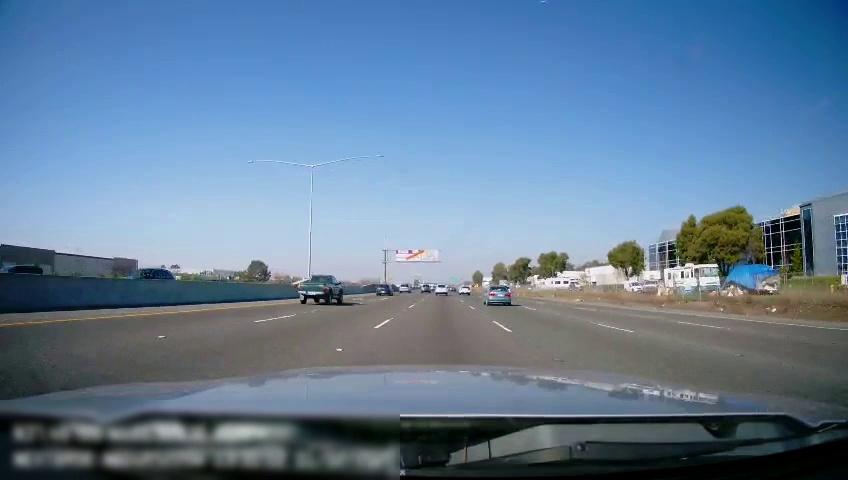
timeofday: Day
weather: Sunny
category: Drivable Space
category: Vehicles | SUV
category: Vehicles | SUV
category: Vehicles | Bus
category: Vehicles | Truck
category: Vehicles | Van
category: Vehicles | Bus
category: Vehicles | Truck
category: Vehicles | SUV
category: Vehicles | Car
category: Vehicles | SUV
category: Vehicles | SUV
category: Vehicles | Car
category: Vehicles | Truck
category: Vehicles | SUV
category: Vehicles | Car
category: Lanes | Current Lane
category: Lanes | Current Lane
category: Lanes | Alternate Lane
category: Lanes | Alternate Lane
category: Lanes | Alternate Lane
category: Lanes | Alternate Lane
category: Lanes | Alternate Lane